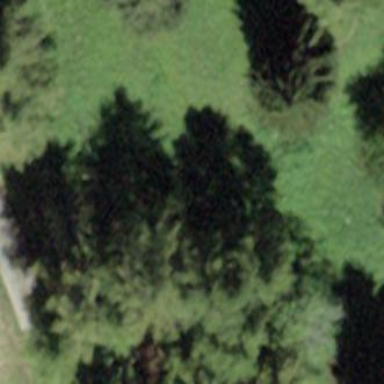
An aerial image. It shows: Forest area.